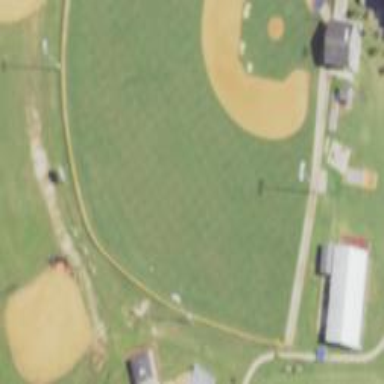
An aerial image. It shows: Baseball pitch for leisure land activities.